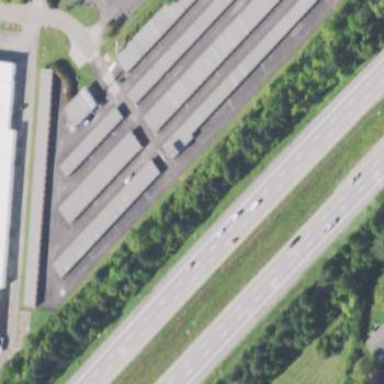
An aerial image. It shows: Storage rental shop branded as Public Storage.